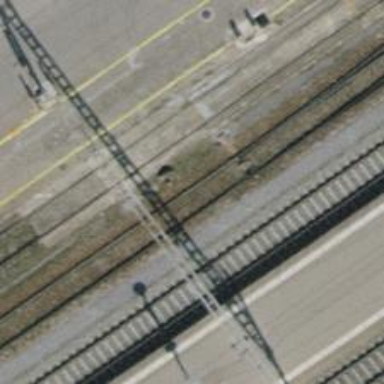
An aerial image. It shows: Railway siding with one electrified track and contact line.